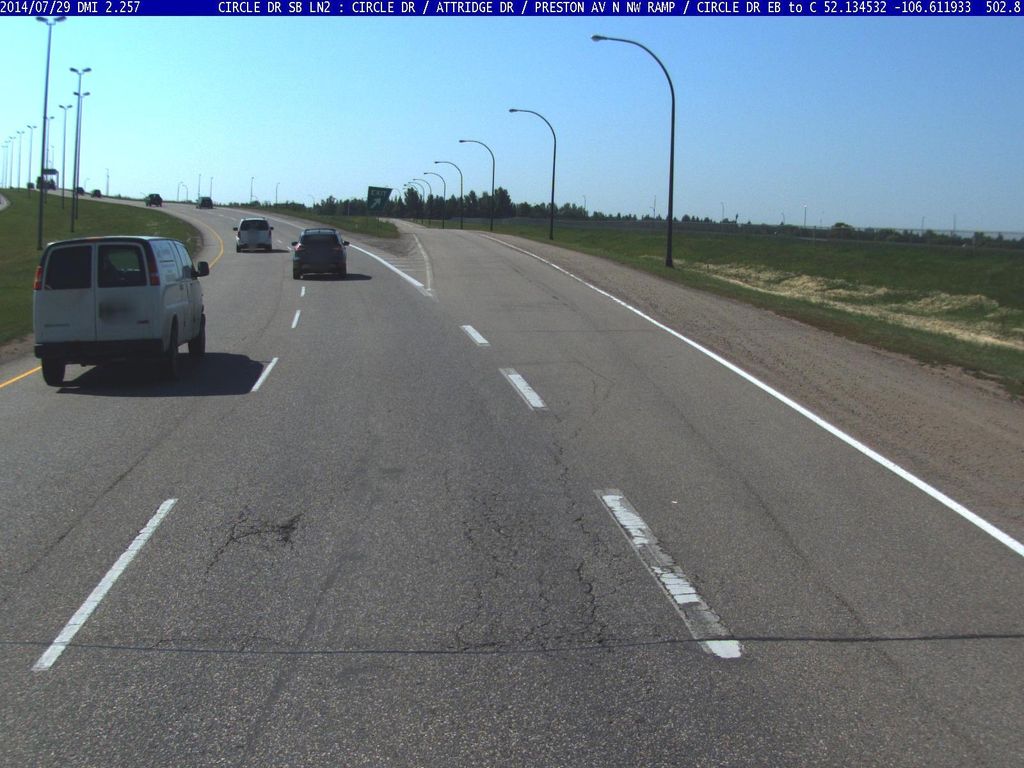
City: saskatoon